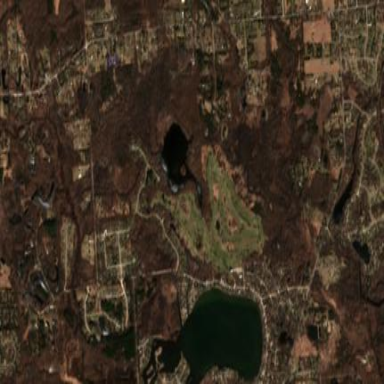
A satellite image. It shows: Golf course.